Question: I wanted to install 'php5.3' on 'ubuntu 14.04'(its not natively available as ubuntu pkg), so I installed each 'apache2', 'mysql5.6' and 'php5.3' separately.
PHP5.3 is utmost important for my project.
Now i wanted to test if each of them was working fine together.
I created a info.php file in '/var/www/html/' containing code as '<?php phpinfo(); ?>' but the output showed an output like an HTML rendered page.

Can anyone please tell me how to test/check if all three of them are working together fine?
I would be very thankful, if anyone can please give a link or detailed-description where I can read instructions on how to integrate all three of them together while not uninstalling any of them.
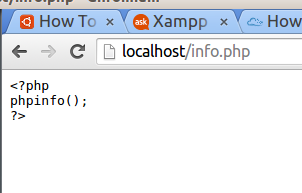
Answer: Install 'sudo apt-get install libapache2-mod-php5' if you didnt before.